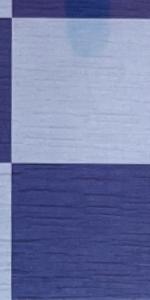
Label: Empty